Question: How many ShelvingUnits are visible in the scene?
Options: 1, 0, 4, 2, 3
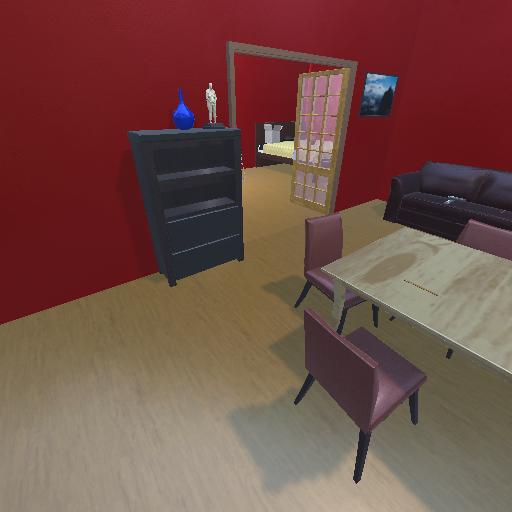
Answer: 1